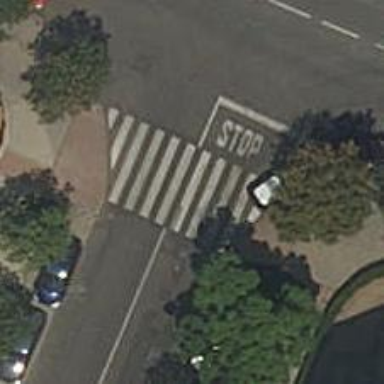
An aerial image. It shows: Zebra crossing on the road.